Question: I need to do the sum of Costo1, Costo2 and Costo3 But I mean in a horizontal way. For example, with the ID field 119, I need the sum of $333.00 + $121.212.00 + $23.00 and so on:

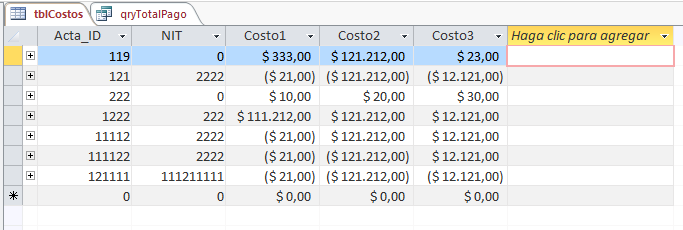
Answer: By doing this simple query it can be done:
SELECT [Costo1]+[Costo2]+[Costo3] AS Total FROM tblCostos;'